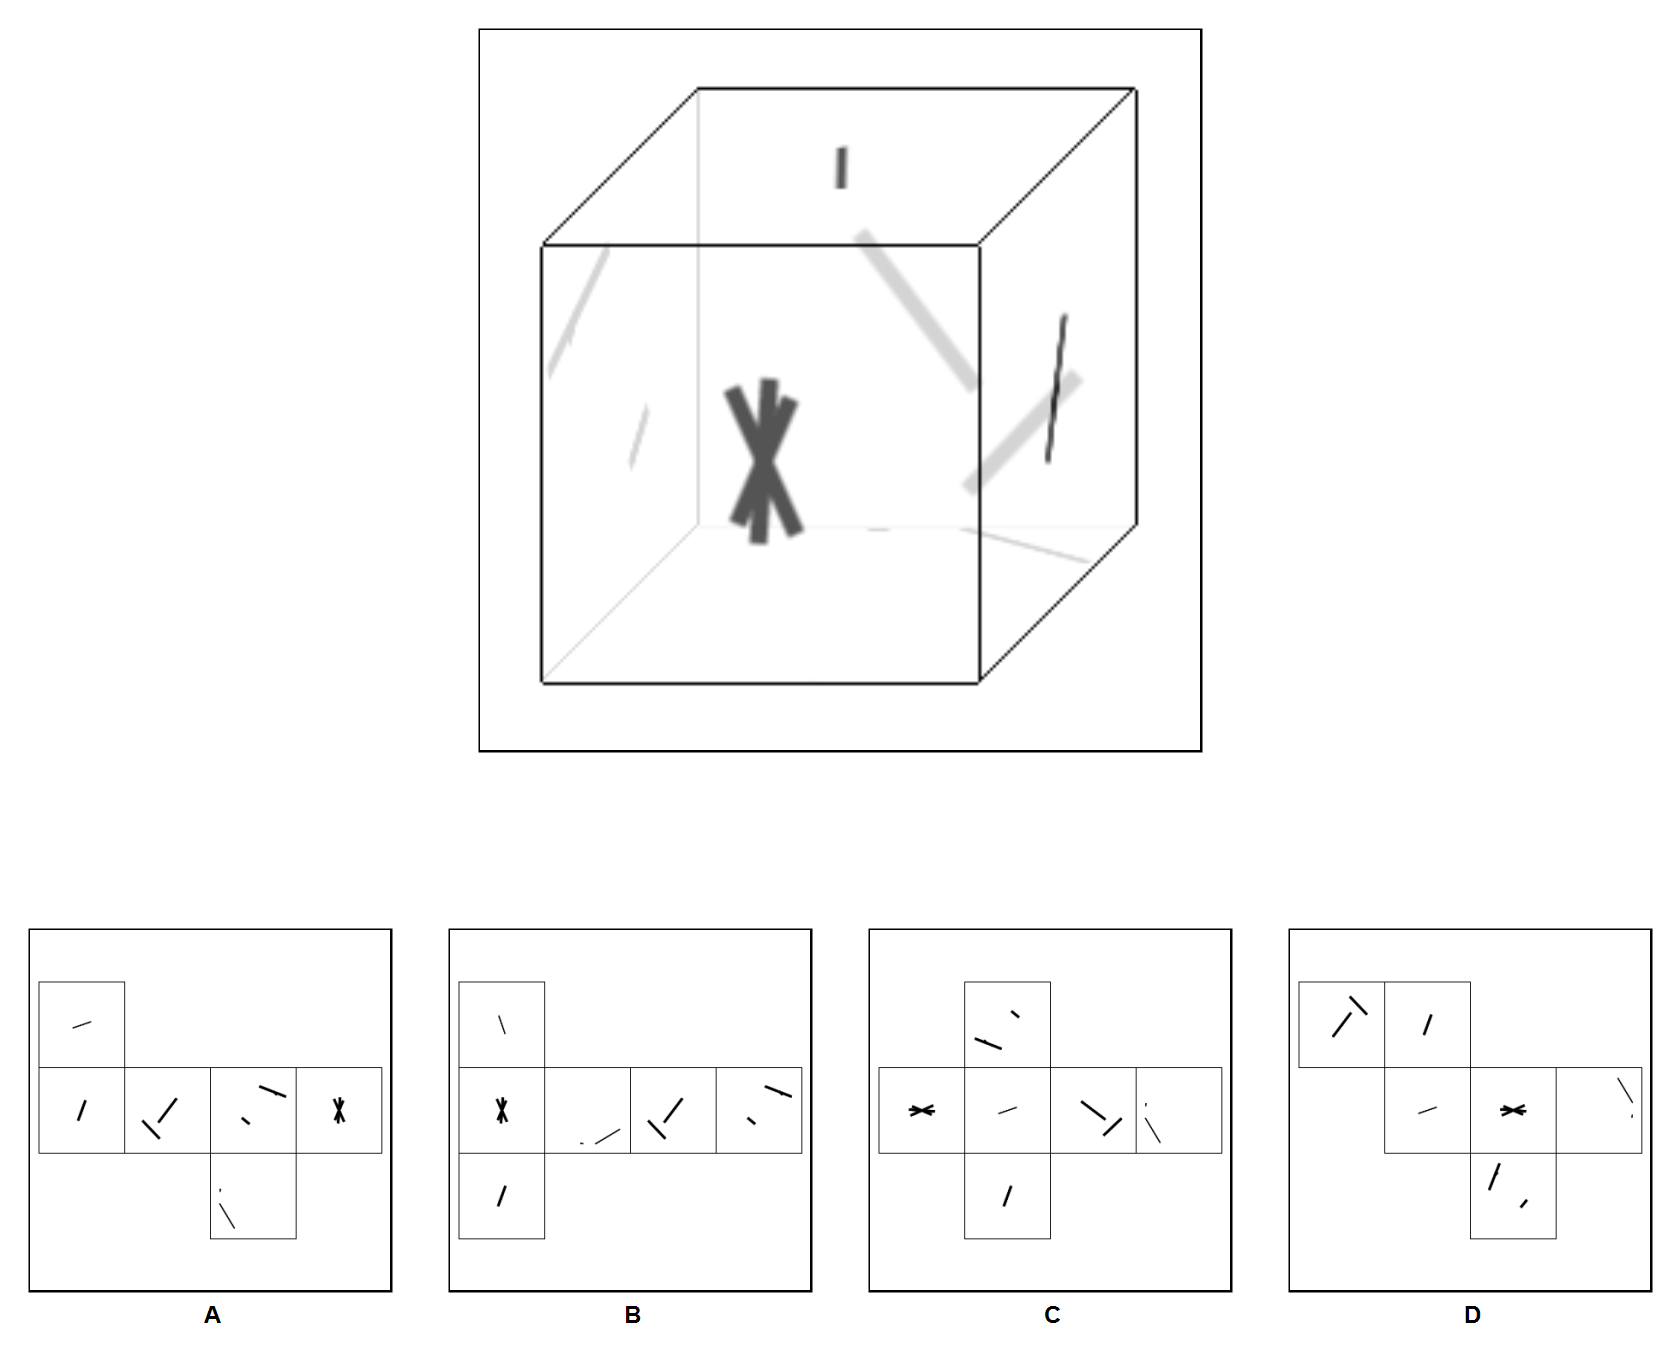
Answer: B